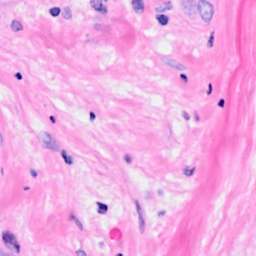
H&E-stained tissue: Breast